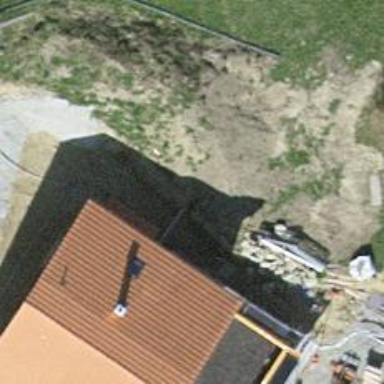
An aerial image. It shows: Fence.